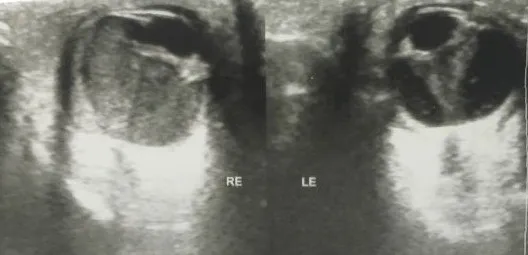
Ultrasound B-scan of the right eye (RE) and the left eye (LE).
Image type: radiology (ultrasound)